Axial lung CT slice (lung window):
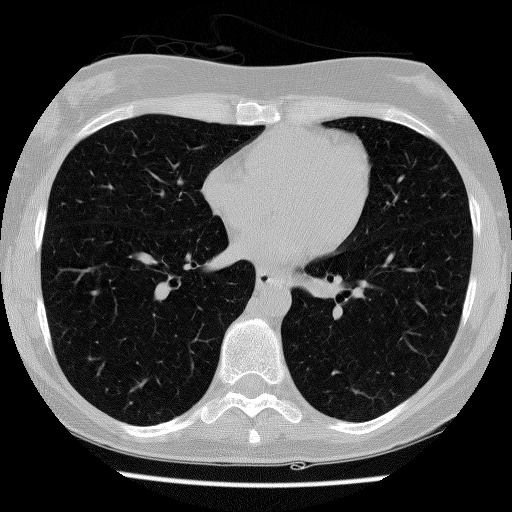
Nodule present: no